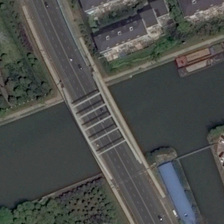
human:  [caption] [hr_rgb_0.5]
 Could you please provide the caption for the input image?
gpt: many green trees and several buildings are in two sides of a river with a bridge .

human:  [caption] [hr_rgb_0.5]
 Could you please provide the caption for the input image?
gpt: many green trees and several buildings are in two sides of a river with a bridge .

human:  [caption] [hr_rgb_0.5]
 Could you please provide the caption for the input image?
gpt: many green trees and several buildings are in two sides of a river with a bridge .

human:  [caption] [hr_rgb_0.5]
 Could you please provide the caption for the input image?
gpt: many green trees and several buildings are in two sides of a river with a bridge .

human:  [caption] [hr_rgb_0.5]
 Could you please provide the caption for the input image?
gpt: many green trees and several buildings are in two sides of a river with a bridge .